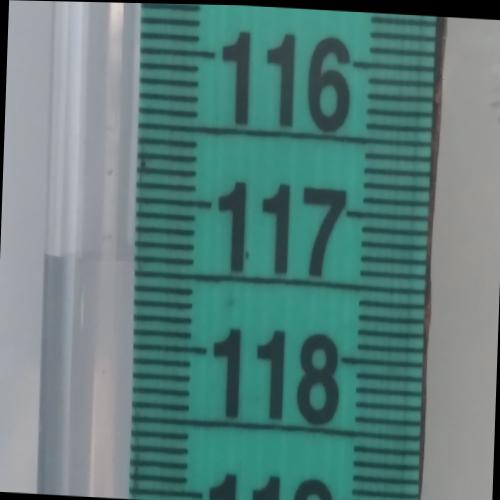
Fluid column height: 117.4 cm